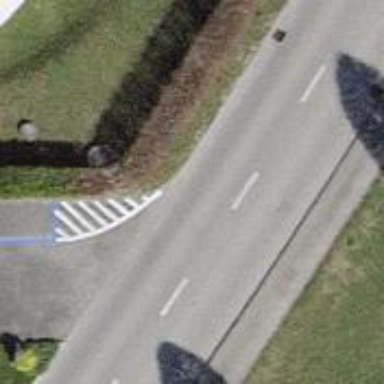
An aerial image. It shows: Hedge barrier.